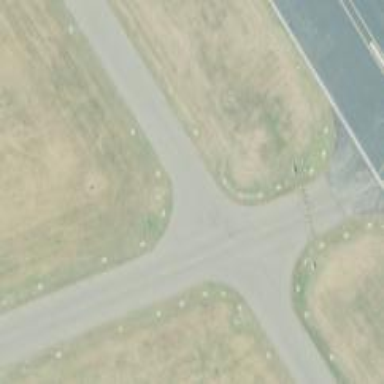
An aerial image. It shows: View of taxiway at the airport.